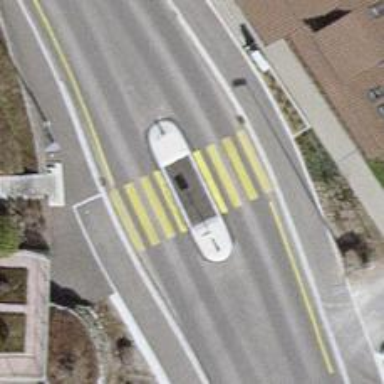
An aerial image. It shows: Tertiary road with asphalt surface and designated cycle lane.